Question: In xcode when using the following:
'''
friend:(NSString*)friend
'''
friend is has the color red, like (id) is red - is friend a reserved word or something?
It work allright, it is just the editor that displays it as red?
Regards
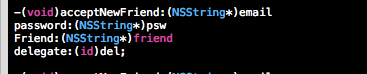
Answer: XCode is also an editor for C and C++; in C++ friend is a valid keyword.
Its worth mentioning that you can have C++ classes within an Objective-C project.